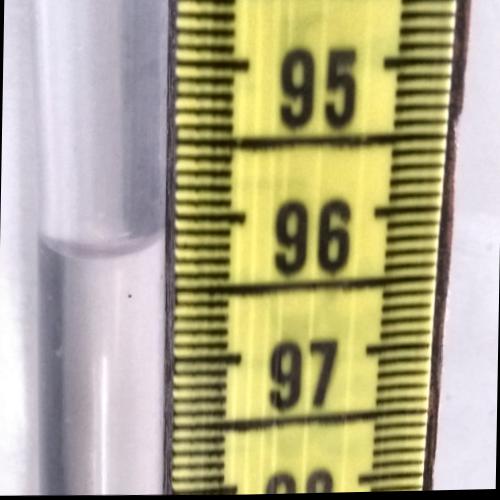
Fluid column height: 96.2 cm